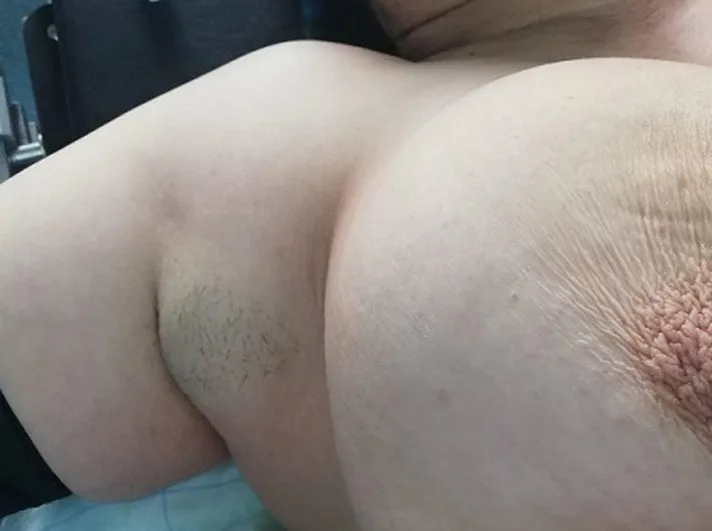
right supernumerary breast.
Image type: medical_photograph (skin_photograph)